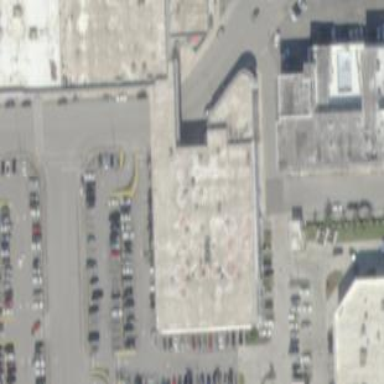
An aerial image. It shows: Commercial building.